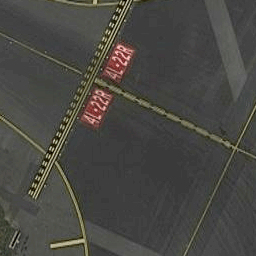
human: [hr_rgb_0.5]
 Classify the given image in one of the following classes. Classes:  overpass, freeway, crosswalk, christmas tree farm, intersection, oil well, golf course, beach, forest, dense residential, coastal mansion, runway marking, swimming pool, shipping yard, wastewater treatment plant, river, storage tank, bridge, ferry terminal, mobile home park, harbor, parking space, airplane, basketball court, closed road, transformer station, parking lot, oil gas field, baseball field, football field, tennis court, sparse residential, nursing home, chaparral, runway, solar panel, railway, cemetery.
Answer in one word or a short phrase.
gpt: runway marking